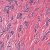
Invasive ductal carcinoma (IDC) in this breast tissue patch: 1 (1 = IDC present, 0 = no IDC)